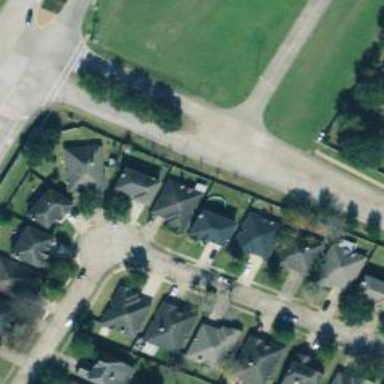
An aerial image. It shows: Residential road.